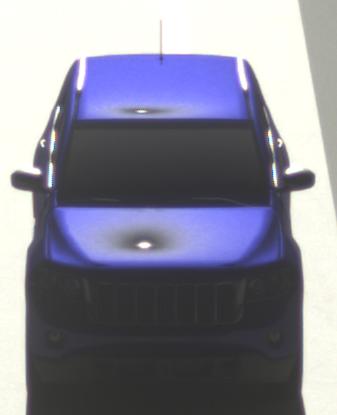
Make: Jeep
Model: Grand Cherokee
Detailed model: WK2
Model produced from: 2010
Model produced until: 2021
Doors: 5
Color: blue
Road condition: dry road
Daytime: morning or afternoon
Contrast: high contrast